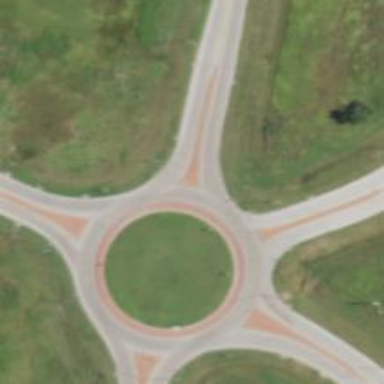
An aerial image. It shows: Roundabout on trunk highway.